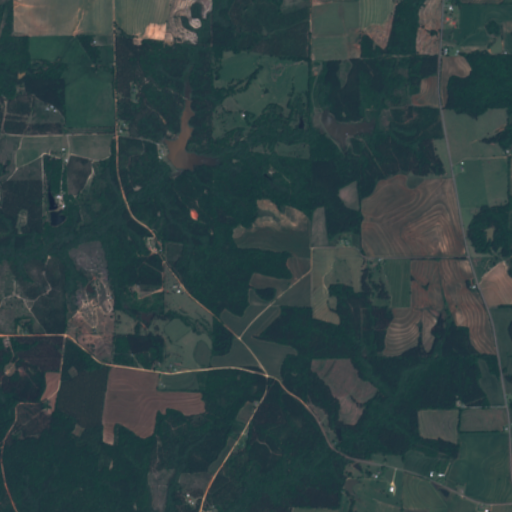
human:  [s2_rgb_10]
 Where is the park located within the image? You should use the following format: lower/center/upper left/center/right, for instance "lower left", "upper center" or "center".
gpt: The park is located in the lower right of the image.
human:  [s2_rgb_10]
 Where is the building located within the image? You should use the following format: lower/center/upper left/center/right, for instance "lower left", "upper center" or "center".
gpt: The building is located in the upper left of the image.
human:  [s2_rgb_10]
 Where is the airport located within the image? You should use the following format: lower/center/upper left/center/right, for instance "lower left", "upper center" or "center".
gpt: There is no airport in the image.